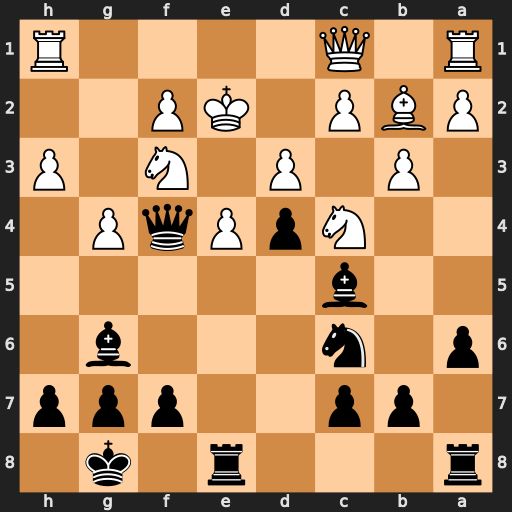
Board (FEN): r3r1k1/1pp2ppp/p1n3b1/2b5/2NpPqP1/1P1P1N1P/PBP1KP2/R1Q4R
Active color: b
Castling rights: -
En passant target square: -
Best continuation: Rxe4+ dxe4 Qxe4+ Kf1 Qxf3